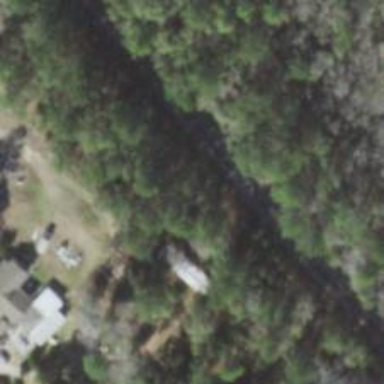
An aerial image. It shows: Abandoned road.